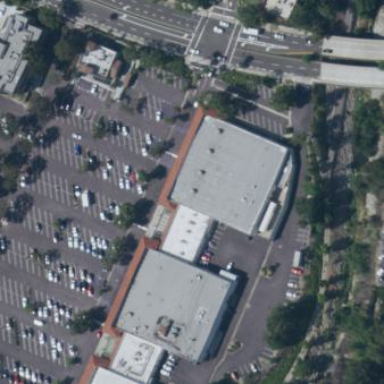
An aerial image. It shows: Department store building.